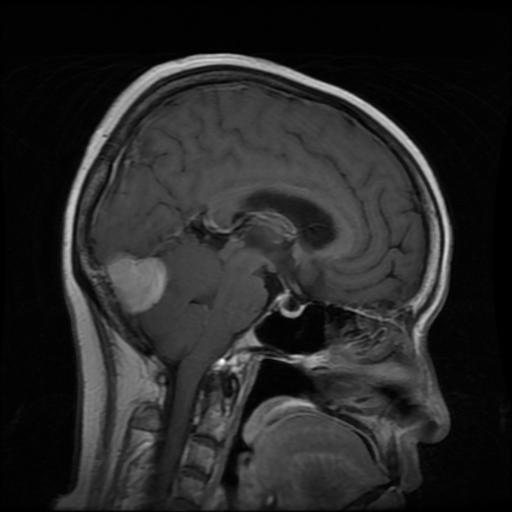
Label: meningioma